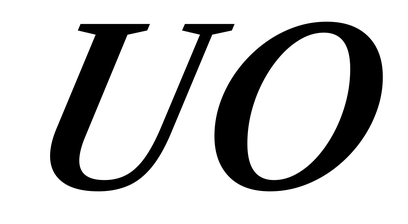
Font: LibreCaslonText-Italic_SemiBold_Italic